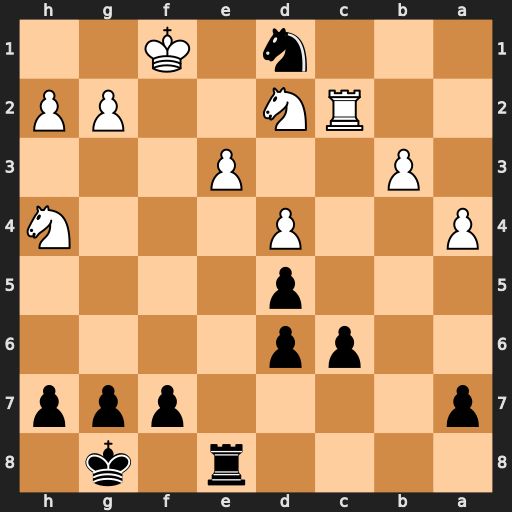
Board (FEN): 4r1k1/p4ppp/2pp4/3p4/P2P3N/1P2P3/2RN2PP/3n1K2
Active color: b
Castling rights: -
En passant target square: -
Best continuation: Nxe3+ Kg1 Nxc2